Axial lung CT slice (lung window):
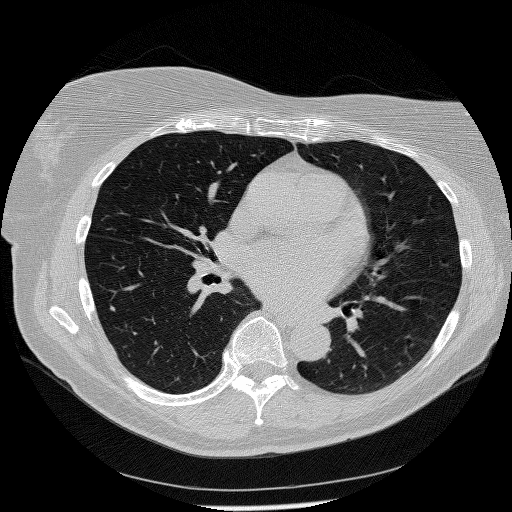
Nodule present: no